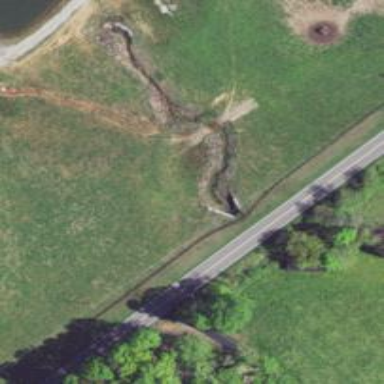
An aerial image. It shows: Culvert tunnel.